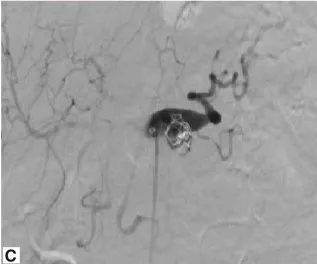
Endoscopy and computed tomography angiography on admission and 2 months later. (C) Percutaneous transcatheter embolization of the arteriovenous fistula and the pseudoaneurysm using 12-mm Amplatzer plug and coil.
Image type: radiology (ct)